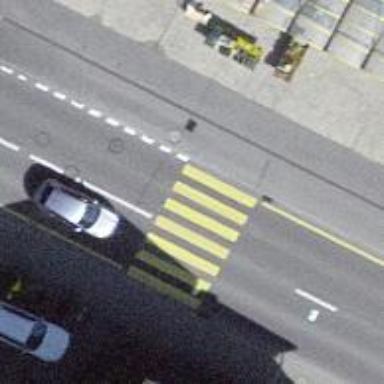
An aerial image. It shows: Zebra crossing on footway.